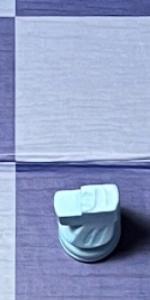
Label: Knight_White